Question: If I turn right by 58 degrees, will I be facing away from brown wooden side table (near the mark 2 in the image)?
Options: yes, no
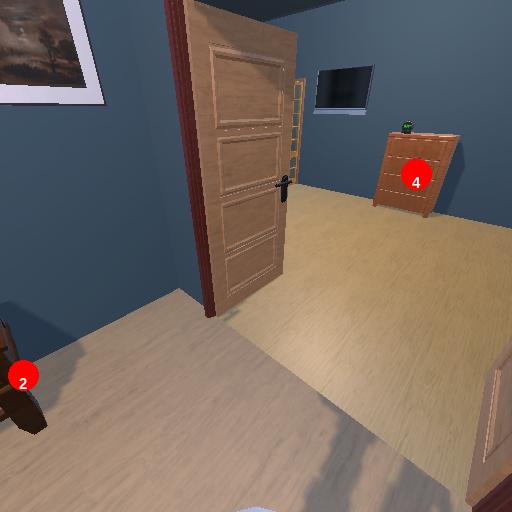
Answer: yes